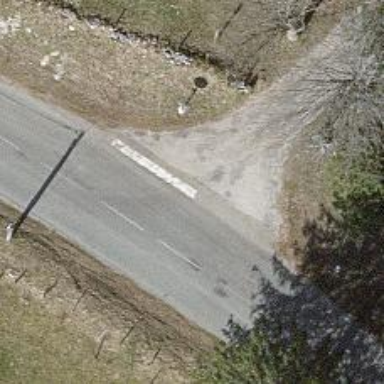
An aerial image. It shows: Stop road.